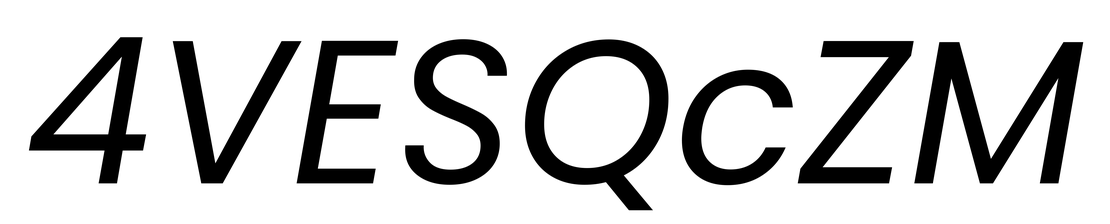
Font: Poppins-Italic